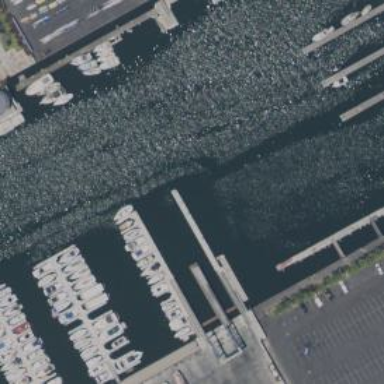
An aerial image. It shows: Man-made pier.